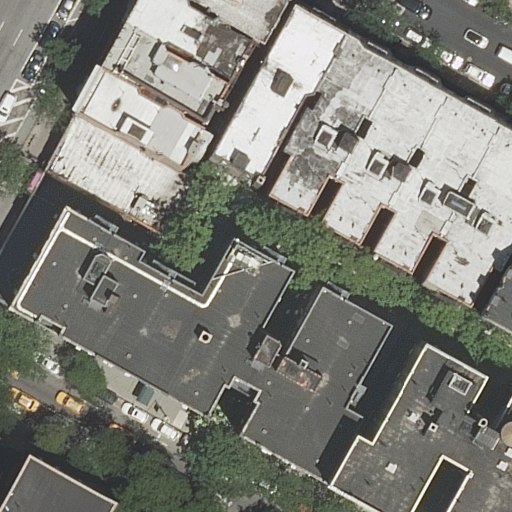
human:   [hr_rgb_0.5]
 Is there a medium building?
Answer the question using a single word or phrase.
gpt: yes

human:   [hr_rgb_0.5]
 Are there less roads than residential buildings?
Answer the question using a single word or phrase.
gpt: yes

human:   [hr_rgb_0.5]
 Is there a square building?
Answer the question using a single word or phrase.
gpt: no

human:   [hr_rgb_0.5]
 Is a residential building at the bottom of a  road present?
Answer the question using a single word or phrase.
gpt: yes

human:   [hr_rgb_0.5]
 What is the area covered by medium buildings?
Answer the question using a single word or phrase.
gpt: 3097m2

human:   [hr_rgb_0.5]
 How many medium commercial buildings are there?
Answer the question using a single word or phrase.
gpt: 0

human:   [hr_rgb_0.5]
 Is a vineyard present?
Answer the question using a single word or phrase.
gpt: no

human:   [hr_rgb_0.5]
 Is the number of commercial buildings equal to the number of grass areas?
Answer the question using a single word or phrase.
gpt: yes

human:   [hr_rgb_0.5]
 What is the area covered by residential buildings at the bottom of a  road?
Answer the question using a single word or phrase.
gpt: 5322m2

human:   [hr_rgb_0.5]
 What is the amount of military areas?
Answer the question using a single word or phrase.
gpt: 0

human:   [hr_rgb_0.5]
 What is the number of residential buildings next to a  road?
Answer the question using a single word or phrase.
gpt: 14

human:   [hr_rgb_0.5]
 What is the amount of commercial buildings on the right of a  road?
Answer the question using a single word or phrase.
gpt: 0

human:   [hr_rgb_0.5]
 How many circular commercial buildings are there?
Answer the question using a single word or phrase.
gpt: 0

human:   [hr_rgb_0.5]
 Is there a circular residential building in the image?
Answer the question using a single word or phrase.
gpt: no

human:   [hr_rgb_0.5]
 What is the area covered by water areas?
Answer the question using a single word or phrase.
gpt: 0m2

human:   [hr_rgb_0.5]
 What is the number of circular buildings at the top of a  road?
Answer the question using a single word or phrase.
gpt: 0

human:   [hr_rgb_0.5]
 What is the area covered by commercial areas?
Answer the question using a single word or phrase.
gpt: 0m2

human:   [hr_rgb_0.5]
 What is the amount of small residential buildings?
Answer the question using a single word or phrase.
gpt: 2

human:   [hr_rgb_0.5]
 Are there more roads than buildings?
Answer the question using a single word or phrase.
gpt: no

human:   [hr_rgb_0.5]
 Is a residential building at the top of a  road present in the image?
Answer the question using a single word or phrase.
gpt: yes

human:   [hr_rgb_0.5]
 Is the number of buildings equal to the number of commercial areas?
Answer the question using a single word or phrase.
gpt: no

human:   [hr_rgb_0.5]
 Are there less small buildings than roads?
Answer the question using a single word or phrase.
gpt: yes

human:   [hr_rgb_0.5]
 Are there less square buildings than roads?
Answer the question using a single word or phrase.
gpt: yes

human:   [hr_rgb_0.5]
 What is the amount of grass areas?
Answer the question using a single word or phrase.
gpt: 0

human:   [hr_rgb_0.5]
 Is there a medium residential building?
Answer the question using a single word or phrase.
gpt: yes

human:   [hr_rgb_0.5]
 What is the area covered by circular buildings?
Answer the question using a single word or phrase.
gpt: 0m2

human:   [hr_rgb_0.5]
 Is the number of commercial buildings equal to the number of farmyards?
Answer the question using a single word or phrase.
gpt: yes

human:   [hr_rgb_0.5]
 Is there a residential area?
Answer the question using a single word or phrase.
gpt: no

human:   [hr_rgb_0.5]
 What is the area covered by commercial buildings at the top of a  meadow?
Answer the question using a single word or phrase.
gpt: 0m2

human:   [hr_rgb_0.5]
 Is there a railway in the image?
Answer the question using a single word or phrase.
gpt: no

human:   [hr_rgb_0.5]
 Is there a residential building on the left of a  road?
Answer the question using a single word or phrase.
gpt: yes

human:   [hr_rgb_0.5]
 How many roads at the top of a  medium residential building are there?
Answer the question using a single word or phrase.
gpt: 3

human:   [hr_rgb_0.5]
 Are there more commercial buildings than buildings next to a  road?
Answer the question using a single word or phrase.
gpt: no

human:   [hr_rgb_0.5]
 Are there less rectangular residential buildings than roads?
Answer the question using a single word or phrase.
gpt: yes

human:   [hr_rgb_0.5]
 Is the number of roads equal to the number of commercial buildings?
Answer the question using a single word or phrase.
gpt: no

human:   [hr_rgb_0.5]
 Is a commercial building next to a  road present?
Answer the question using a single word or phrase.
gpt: no